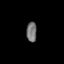
Tissue: prostate
Cell type: Epithelial cells
Senescence score: 0.7211
Nuclear area (px): 197
Mean DAPI intensity: 117.315